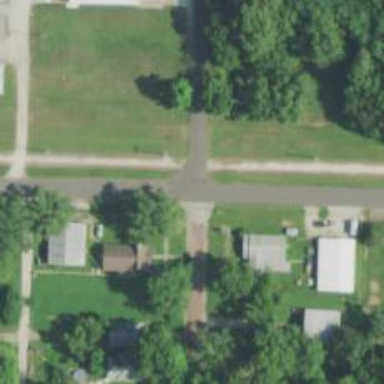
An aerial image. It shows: Residential road.